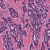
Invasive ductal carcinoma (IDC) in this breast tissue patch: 1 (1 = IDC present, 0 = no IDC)